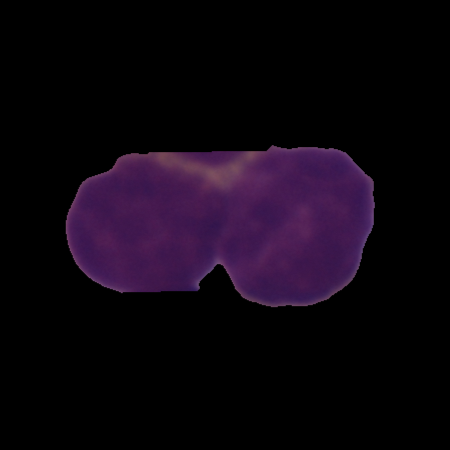
Label: healthy